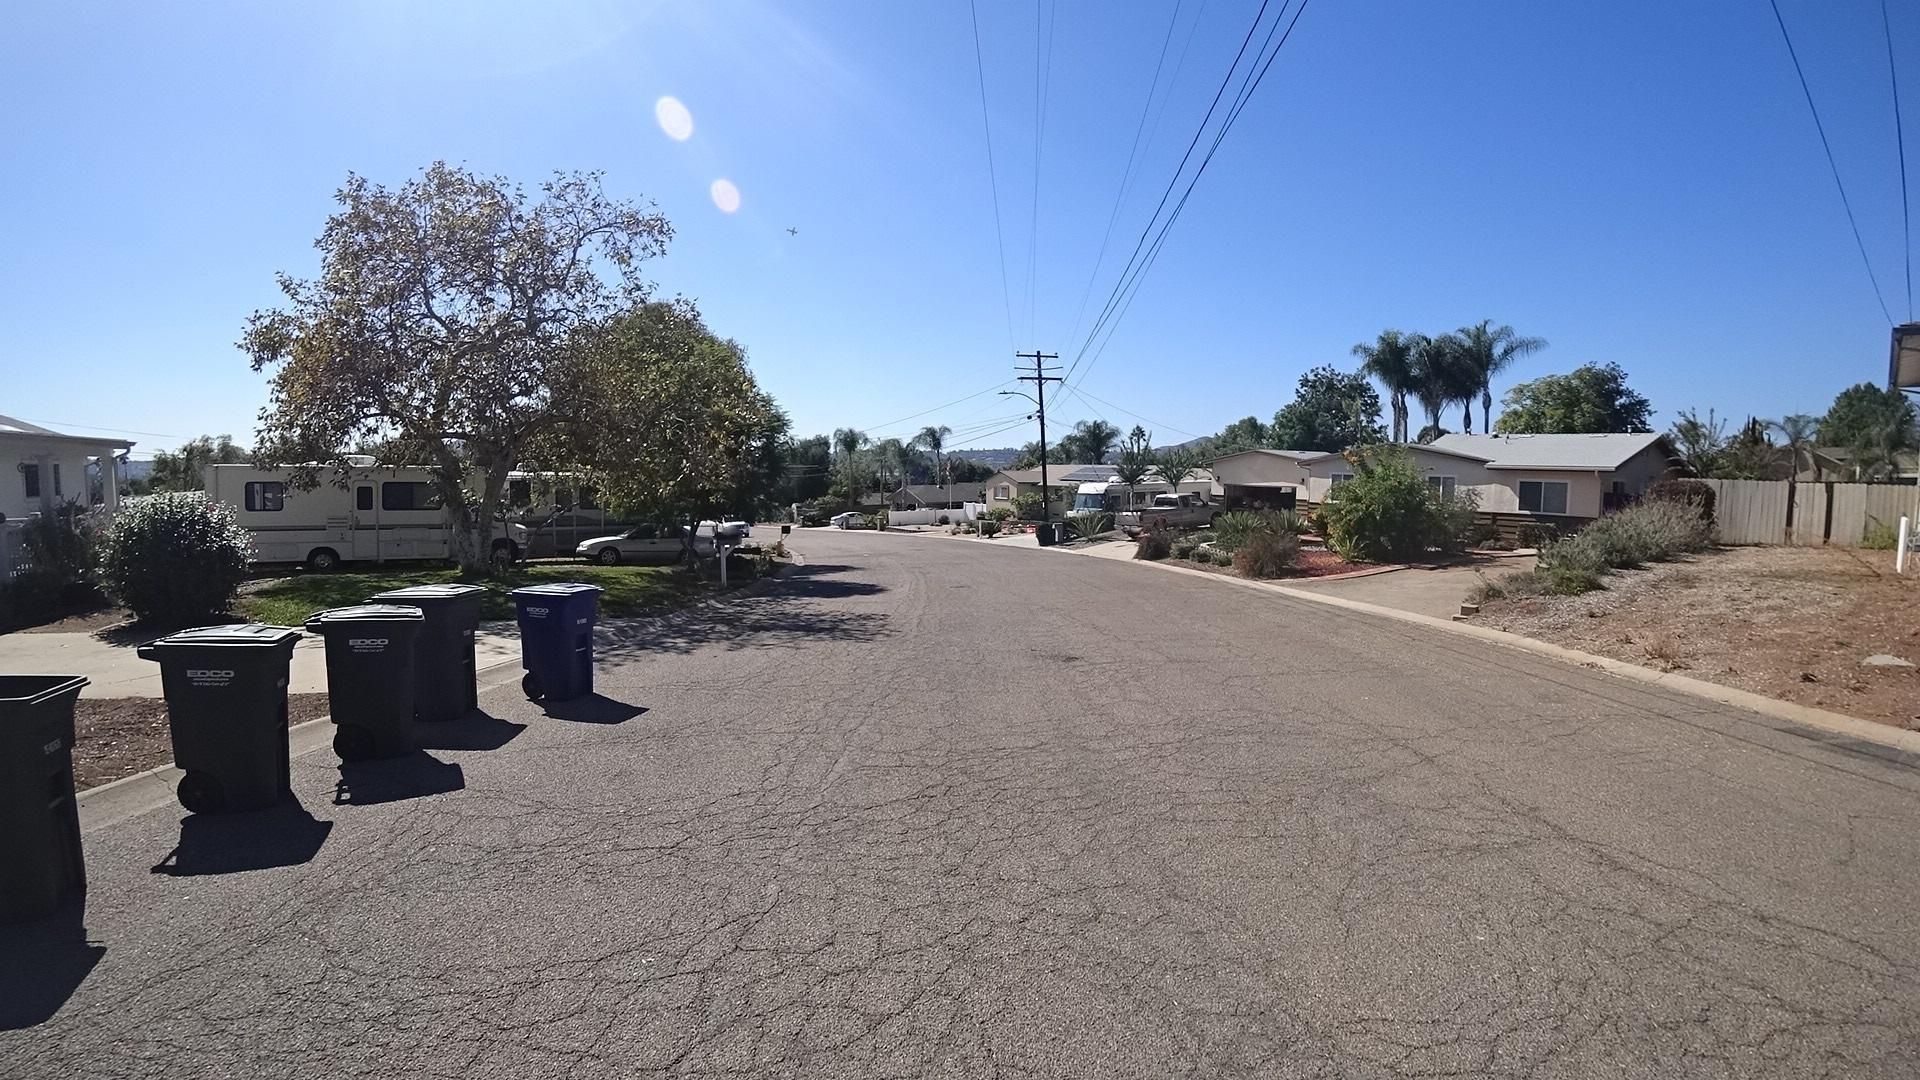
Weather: clear
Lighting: day
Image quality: good
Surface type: walking surface
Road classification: path, residential
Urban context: urban centre
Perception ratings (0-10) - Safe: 6.6, Lively: 2.66, Beautiful: 3.97, Boring: 1.83, Depressing: 5.16, Wealthy: 7.29